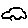
Label: car